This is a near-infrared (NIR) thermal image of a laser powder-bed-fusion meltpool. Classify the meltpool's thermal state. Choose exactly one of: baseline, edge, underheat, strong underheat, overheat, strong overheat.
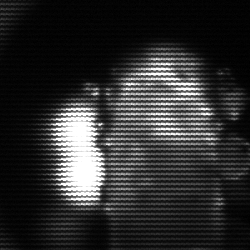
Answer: strong underheat